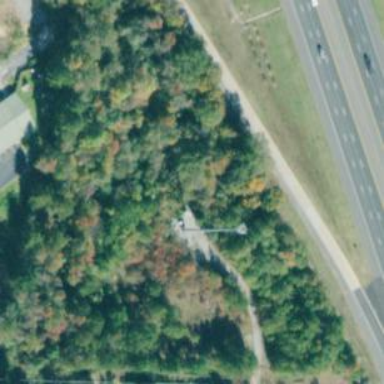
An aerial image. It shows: Communication mast tower.